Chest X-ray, PA view. Patient: 39 years old, sex F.
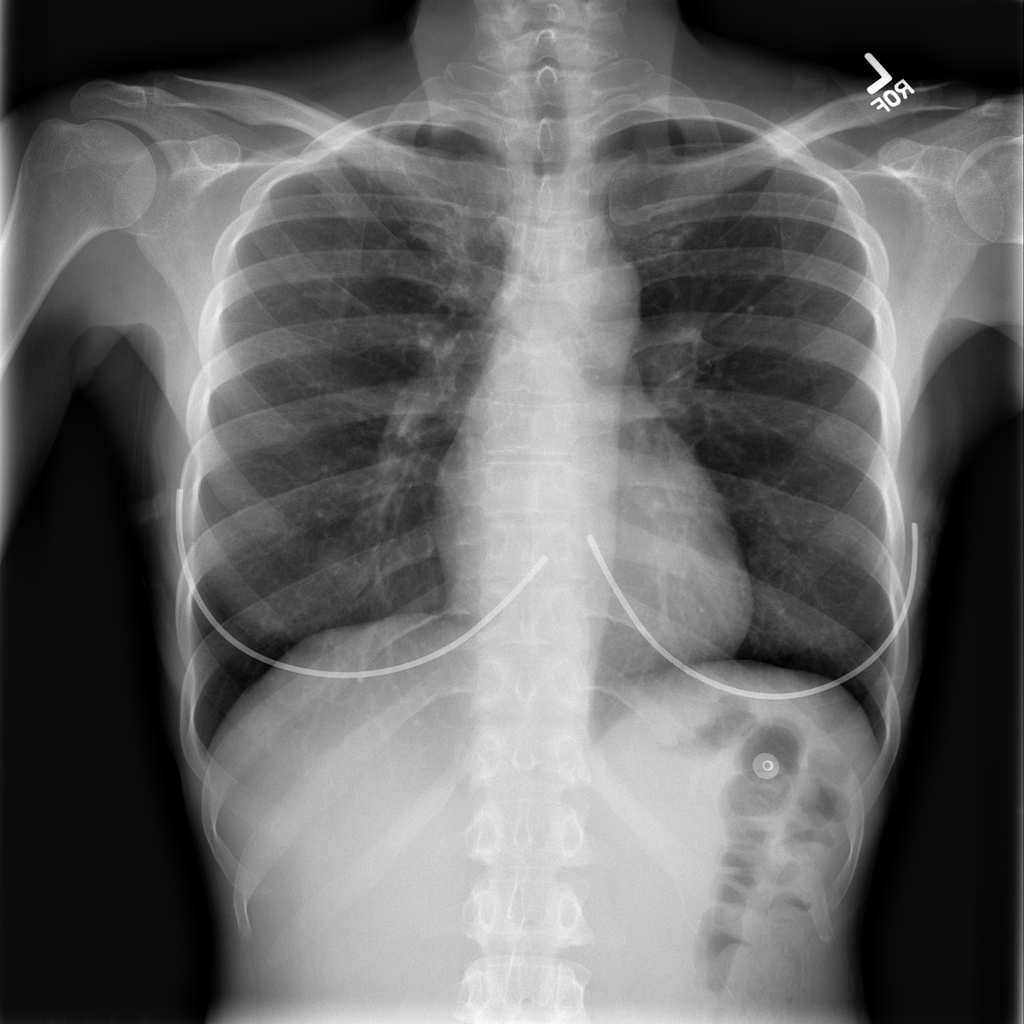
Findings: No Finding